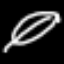
Label: leaf